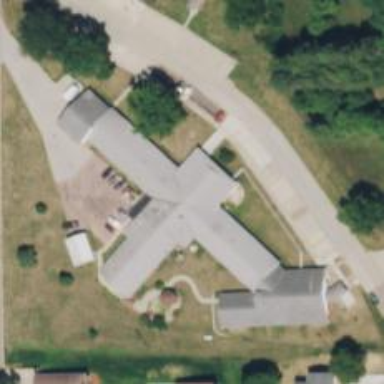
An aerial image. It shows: Nursing home.